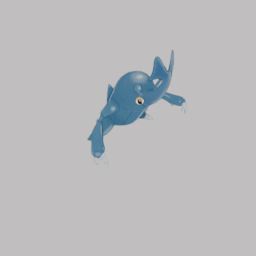
Label: animals